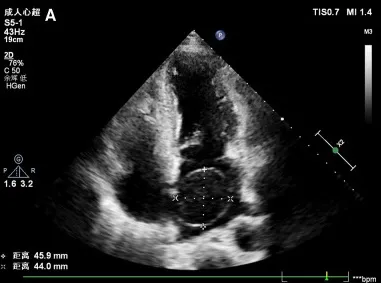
Preoperative echocardiography and enhanced cardiac CT scan images. (A-B) Transthoracic echocardiography showed an echoless tumor measuring 4.6 x 4.4 cm in the left atrium, with clear boundary, a small base attached to the atrial septum, and no blood signal in the tumor.
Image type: radiology (ultrasound)